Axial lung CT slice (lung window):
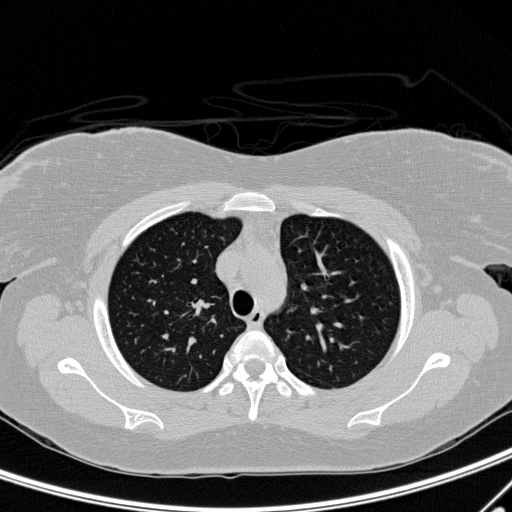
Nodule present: no